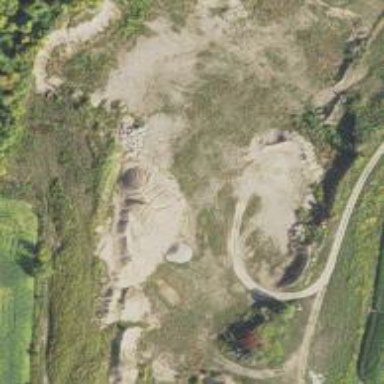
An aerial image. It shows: Quarry area.